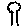
Label: tree